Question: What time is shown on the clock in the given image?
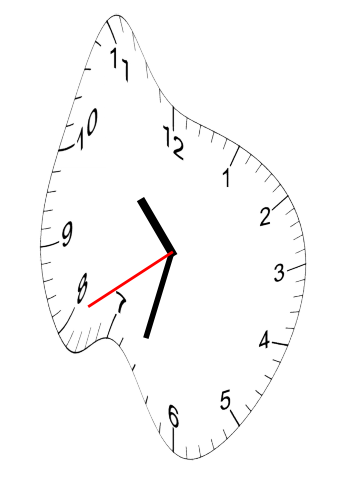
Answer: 10:32:40